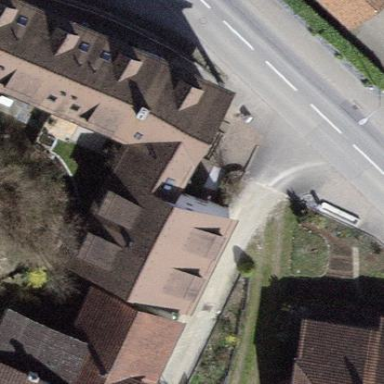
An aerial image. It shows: Building with tile roof.